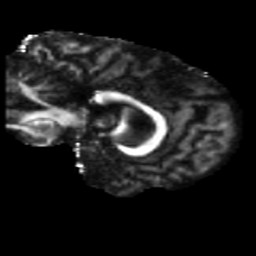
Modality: FA
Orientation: sagittal
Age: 68
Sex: female
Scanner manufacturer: siemens
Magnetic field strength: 3 T
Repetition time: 5.47 s
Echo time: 0.0854 s